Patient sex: F
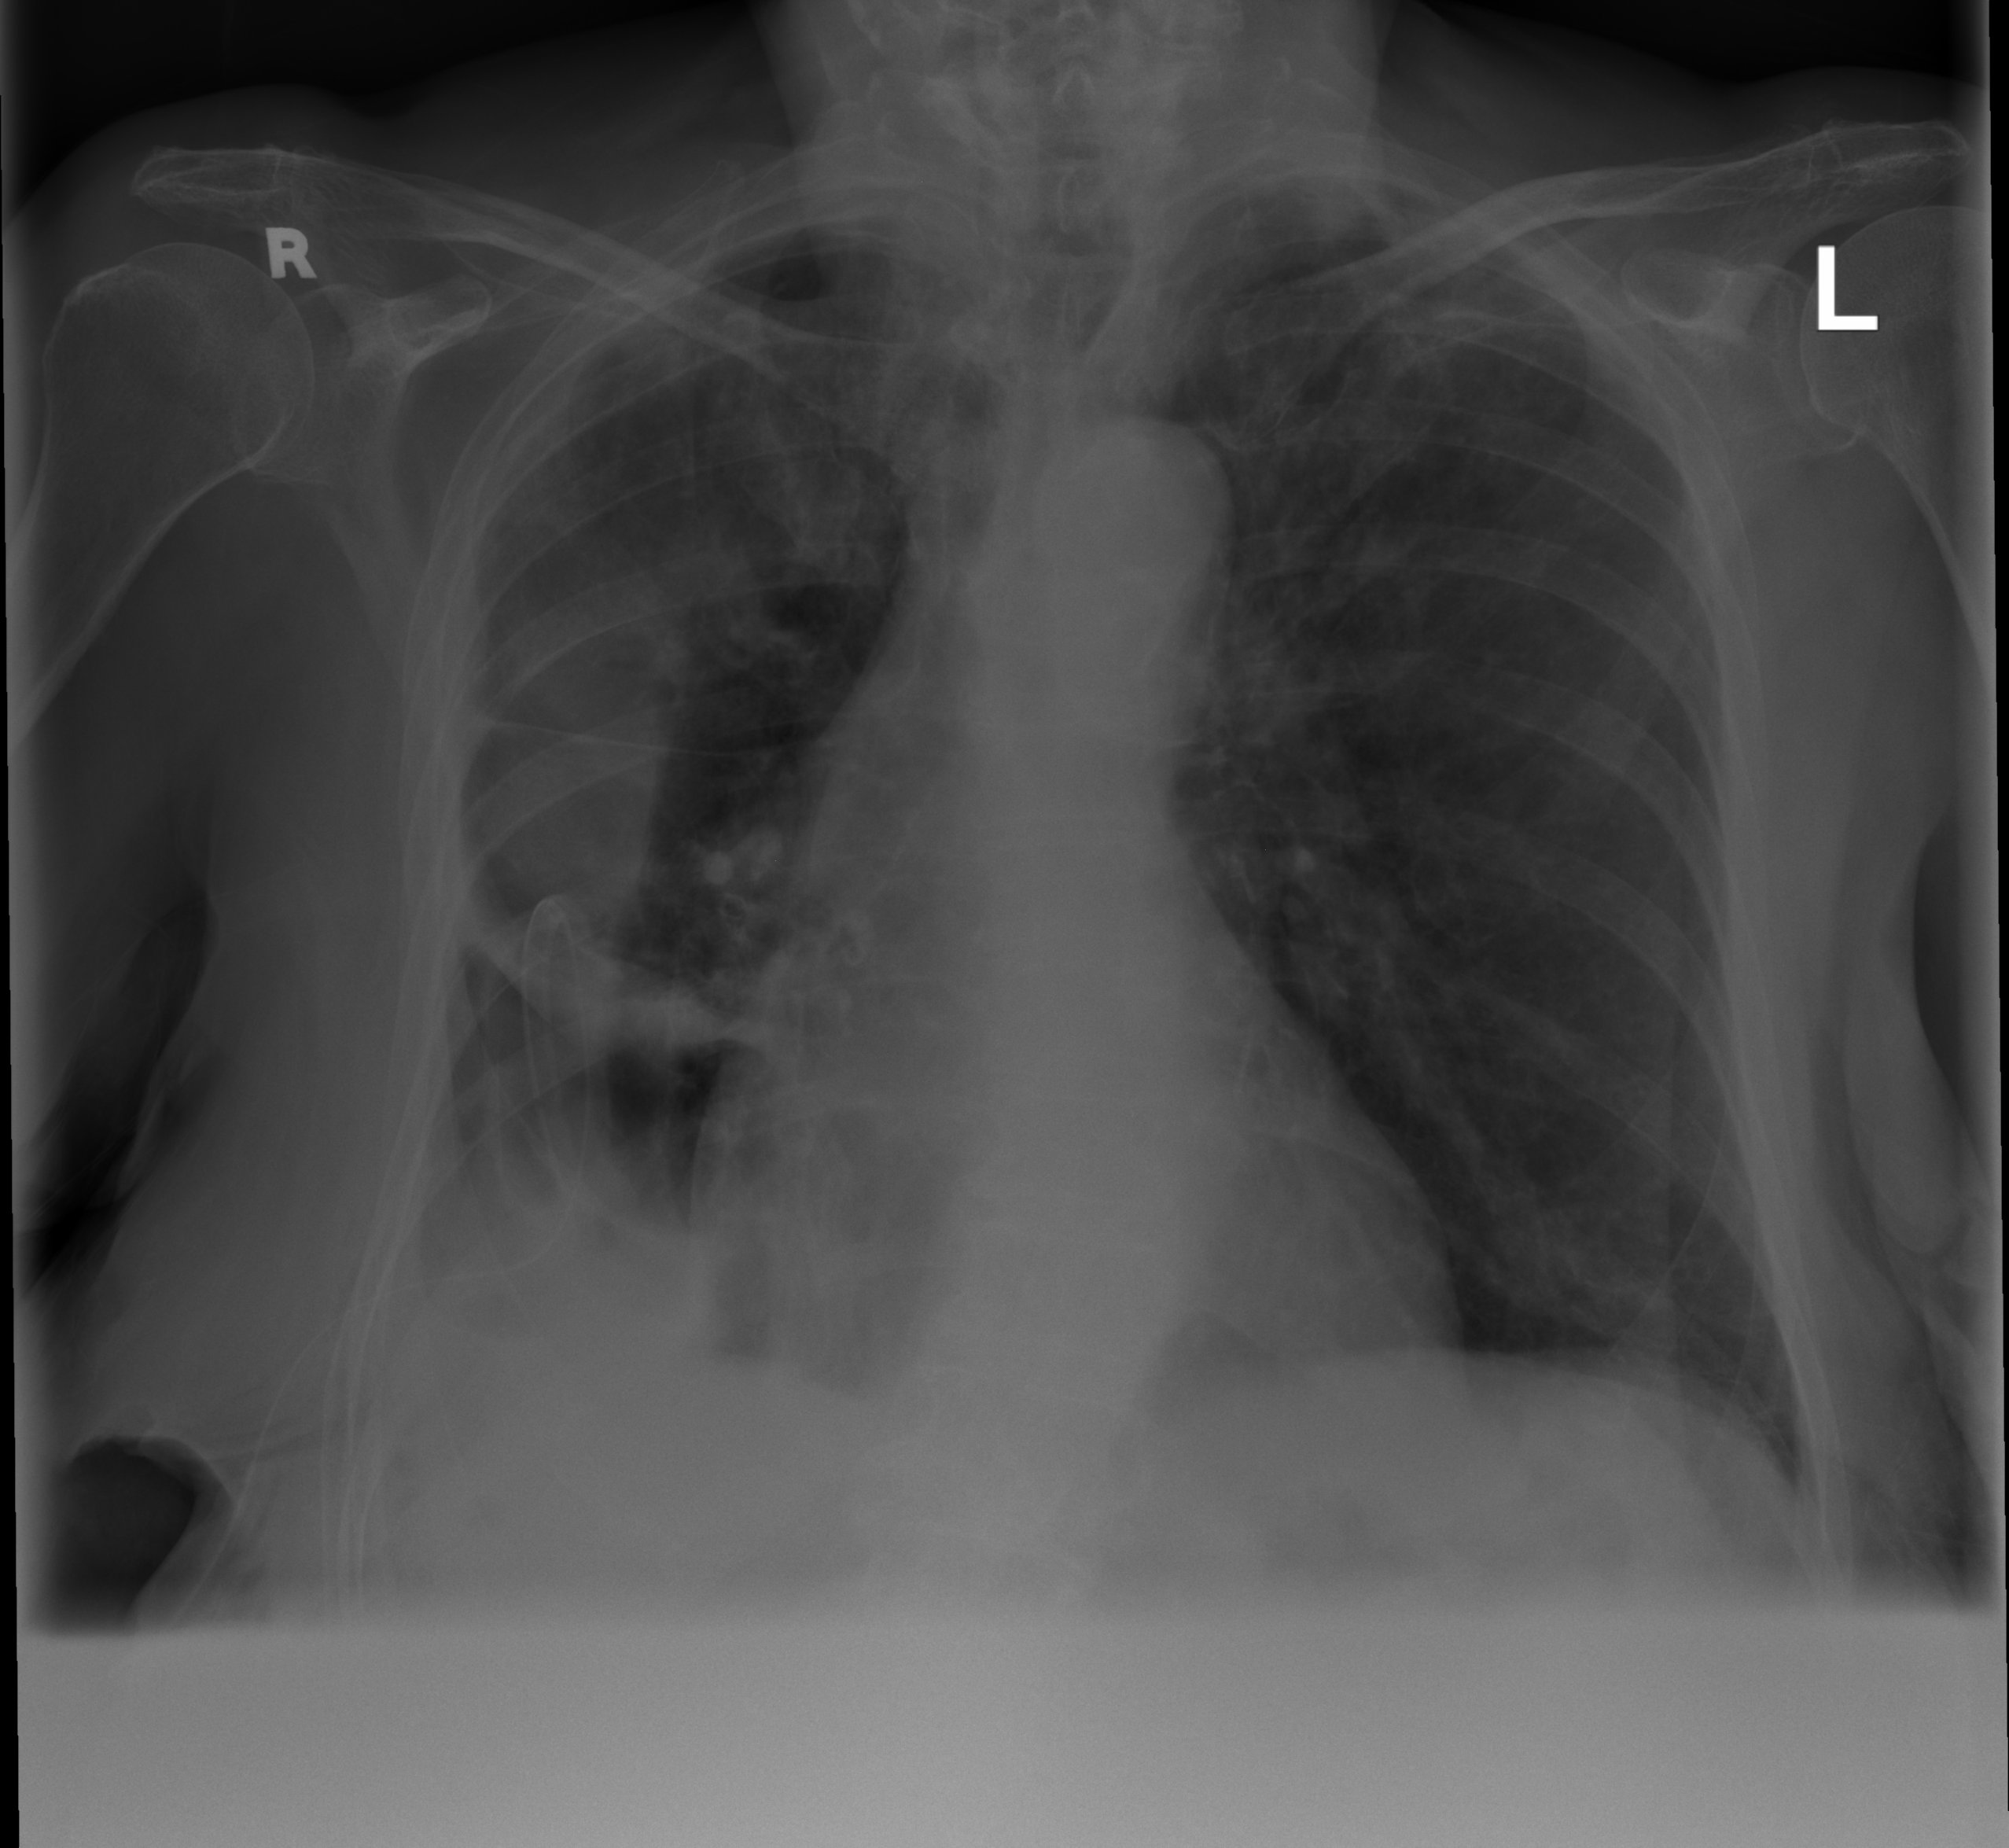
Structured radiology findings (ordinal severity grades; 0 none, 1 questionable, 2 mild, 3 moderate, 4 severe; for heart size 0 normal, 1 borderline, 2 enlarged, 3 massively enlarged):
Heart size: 0
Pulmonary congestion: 0
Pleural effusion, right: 2
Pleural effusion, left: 0
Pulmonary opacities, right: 1
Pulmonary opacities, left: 0
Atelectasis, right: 2
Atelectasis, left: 0